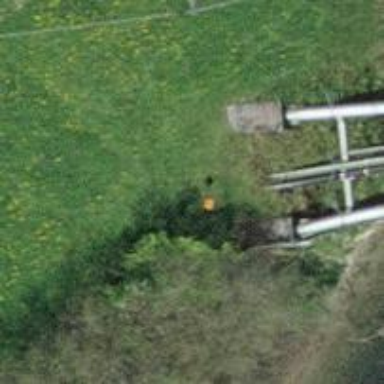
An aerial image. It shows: Pipeline marker.